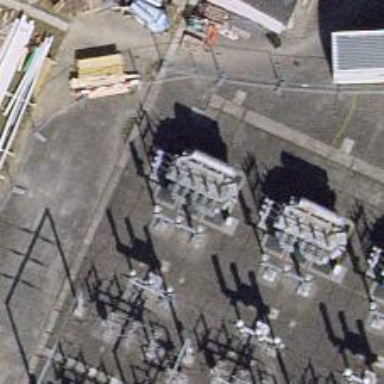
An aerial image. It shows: Outdoor transformer.